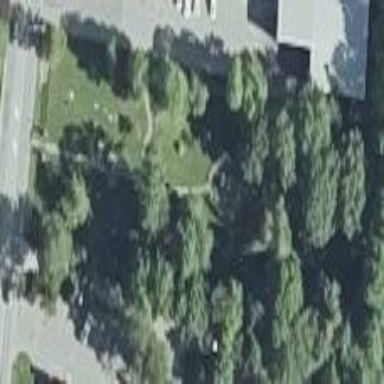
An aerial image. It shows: Cemetery.